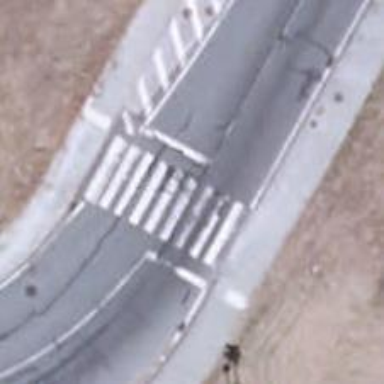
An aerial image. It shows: Marked crossing on the road.